Question: I want to place a Grid over a Image. I used a 'JLabel' that holds the Image using 'paintComponent' method,I used this method because the image will be changing during different phases in my project and for the 'JLayer' the class 'GridDrawer extends LayerUI' which helps to draw the grid (for smaller example I have used only 'drawRect()' method).
My Code:
GridPhoto(Main) Class:
'''
/*
* To change this license header, choose License Headers in Project Properties.
* To change this template file, choose Tools | Templates
* and open the template in the editor.
*/
package gridphoto;
import java.io.IOException;
import java.util.logging.Level;
import java.util.logging.Logger;
import javax.swing.SwingUtilities;
/**
*
* @author VJ
*/
public class GridPhoto {
/**
* @param args the command line arguments
*/
public static void main(String[] args) {
SwingUtilities.invokeLater(new Runnable() {
public void run() {
try {
new GUI();
} catch (IOException ex) {
Logger.getLogger(GridPhoto.class.getName()).log(Level.SEVERE, null, ex);
}
}
});
}
}
'''
GUI Class:
'''
package gridphoto;
import java.awt.image.BufferedImage;
import java.awt.BorderLayout;
import java.awt.Graphics;
import java.io.File;
import java.io.IOException;
import javax.imageio.ImageIO;
import javax.swing.JFrame;
import javax.swing.JLabel;
import javax.swing.JPanel;
import javax.swing.JLayer;
import javax.swing.plaf.LayerUI;
public class GUI {
JFrame frame;
JPanel panel;
JLayer<JLabel> GridLayer;
JLabel imagelabel;
LayerUI<JLabel> GridUI;
BufferedImage img;
public GUI() throws IOException {
frame = new JFrame("GridImage Test");
panel = new JPanel();
img = ImageIO.read(new File("/Users/VJ/Desktop/gs.png"));
imagelabel = new JLabel() {
public void paintComponent(Graphics g) {
g.drawImage(img.getScaledInstance(500, 500, BOTTOM), 0, 0, null);
}
};
GridUI = new GridDrawer();
GridLayer = new JLayer(imagelabel, GridUI);
panel.setLayout(new BorderLayout());
frame.setLayout(new BorderLayout());
frame.setResizable(false);
frame.setLocationRelativeTo(null);
frame.setDefaultCloseOperation(JFrame.EXIT_ON_CLOSE);
frame.setSize(500, 700);
panel.add(GridLayer);
frame.add(panel);
frame.setVisible(true);
}
public class GridDrawer extends LayerUI<JLabel> {
public void paintComponent(Graphics g) {
g.drawRect(0, 0, 250, 250);
}
}
}
'''
My problem is that even after adding 'JLayer' to 'JPanel' it only displays the image and not the grid.
For example purpose the 'paintComponent' Method of 'GridDrawer' class only draws a 'Rectangle'.
Please tell me what is wrong in my code or is there any other way other than using 'JLayer' to place grid over 'Image'?
Output.

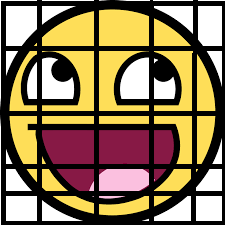
Answer: 'LayerUI' does not have a 'paintComponent(...)' method.
Whenever you override a method make sure you use '@Override' so you know you are overriding the correct method:
'''
@Override
public void paint(...)
'''
and don't forget to invoke super.paint(...).
Read the Swing tutorial on <URL> for more information and working examples.